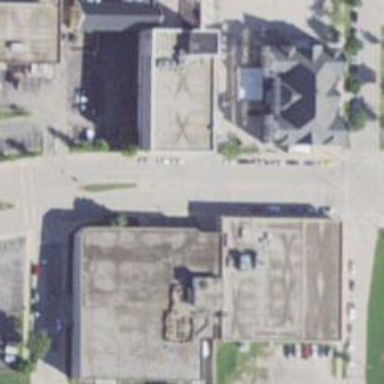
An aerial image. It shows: Commercial building.